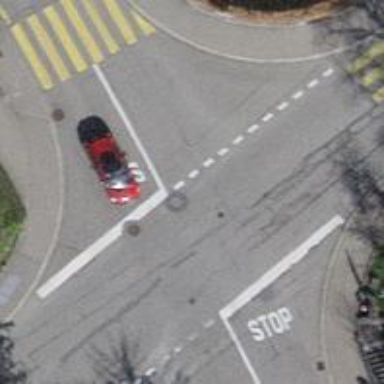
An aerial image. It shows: Road with stop sign.